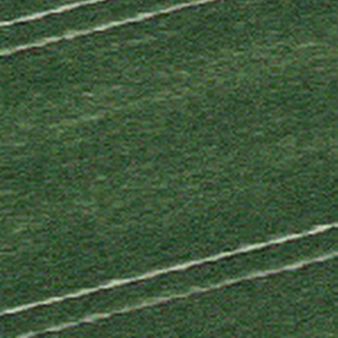
Label: other